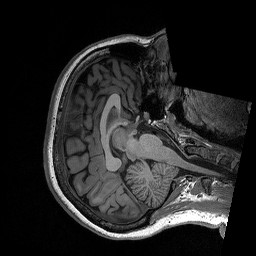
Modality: T1w
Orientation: axial
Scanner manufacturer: siemens
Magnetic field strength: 3 T